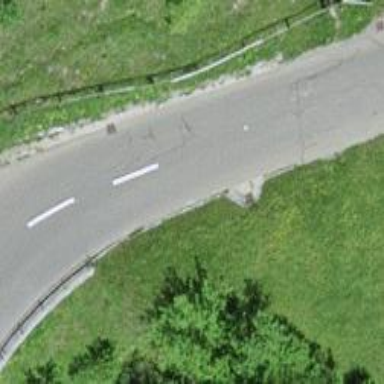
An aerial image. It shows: Tertiary road with asphalt surface and no sidewalk.